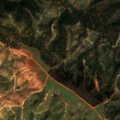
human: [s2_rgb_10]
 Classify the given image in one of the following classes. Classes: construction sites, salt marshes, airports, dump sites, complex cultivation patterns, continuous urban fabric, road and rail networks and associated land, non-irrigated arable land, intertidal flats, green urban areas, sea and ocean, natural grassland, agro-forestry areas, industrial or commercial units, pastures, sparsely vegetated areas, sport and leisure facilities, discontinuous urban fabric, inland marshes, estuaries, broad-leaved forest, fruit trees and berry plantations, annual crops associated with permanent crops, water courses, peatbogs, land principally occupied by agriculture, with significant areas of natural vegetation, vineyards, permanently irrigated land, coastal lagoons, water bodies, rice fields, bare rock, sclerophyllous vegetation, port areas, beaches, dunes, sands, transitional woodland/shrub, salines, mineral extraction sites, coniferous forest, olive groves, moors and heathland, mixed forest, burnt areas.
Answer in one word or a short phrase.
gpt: agro-forestry areas, broad-leaved forest, transitional woodland/shrub